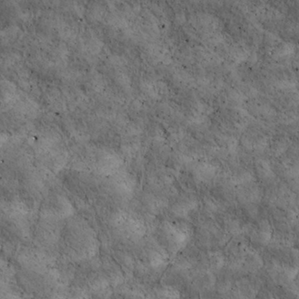
Label: non_frost